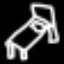
Label: bed